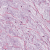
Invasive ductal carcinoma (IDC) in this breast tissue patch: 0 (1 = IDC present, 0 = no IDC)